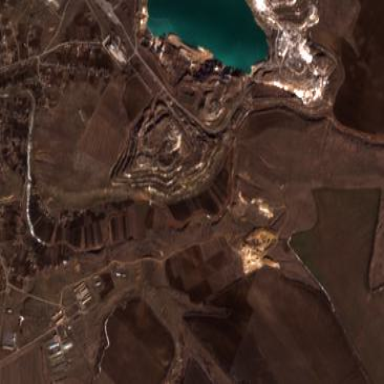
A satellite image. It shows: Landfill area with spoil heap.